Field crop: maize
Growth stage: 2
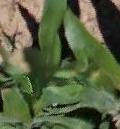
Species: maize